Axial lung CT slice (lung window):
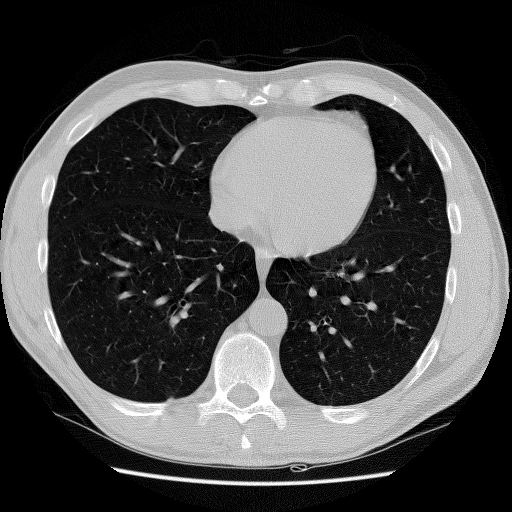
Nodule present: no